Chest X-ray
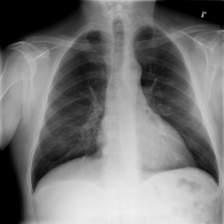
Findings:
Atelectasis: negative
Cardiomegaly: negative
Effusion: negative
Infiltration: positive
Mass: negative
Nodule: negative
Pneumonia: negative
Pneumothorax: negative
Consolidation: negative
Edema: negative
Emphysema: negative
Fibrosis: negative
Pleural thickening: negative
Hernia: negative